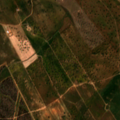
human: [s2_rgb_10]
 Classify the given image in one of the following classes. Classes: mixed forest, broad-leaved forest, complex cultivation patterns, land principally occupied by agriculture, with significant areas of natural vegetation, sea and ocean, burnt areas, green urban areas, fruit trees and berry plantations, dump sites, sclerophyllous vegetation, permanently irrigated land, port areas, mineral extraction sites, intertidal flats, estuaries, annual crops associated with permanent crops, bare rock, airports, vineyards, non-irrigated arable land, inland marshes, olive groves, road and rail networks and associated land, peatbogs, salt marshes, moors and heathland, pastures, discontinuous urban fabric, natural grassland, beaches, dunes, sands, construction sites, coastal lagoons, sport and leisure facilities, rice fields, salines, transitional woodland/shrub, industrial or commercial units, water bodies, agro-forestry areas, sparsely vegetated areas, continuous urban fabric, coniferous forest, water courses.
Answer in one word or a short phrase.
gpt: continuous urban fabric